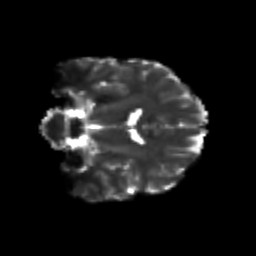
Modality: T2w
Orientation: coronal
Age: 20
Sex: male
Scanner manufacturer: siemens
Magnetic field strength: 3 T
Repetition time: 3.5 s
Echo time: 0.125 s